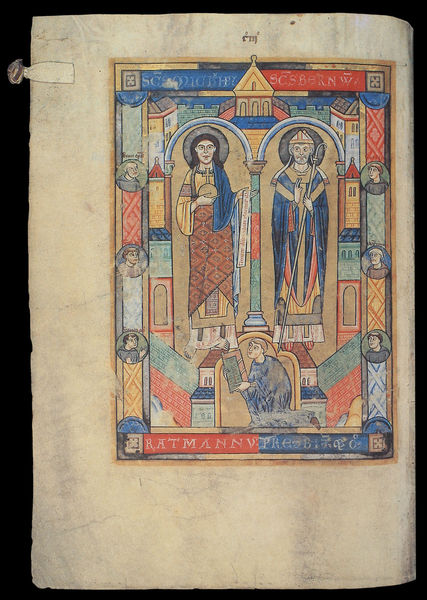
Titel: Ratmann Sakramentar
Institution: Hildesheim, Domschatz
Schlagwörter: blau, bunt, fenster, säule, säulen, rot, wand, diener, rahmen, kirche, gold, stab, farben, bischof, könig, symmetrie, bögen, buch, arkaden, christus, jesus, mönch, heilige, sakral, insignien, kirchenfenster, buchmalerei, reichsapfel, bishoph